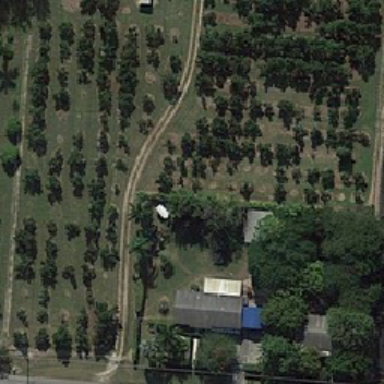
Trees are planted on the green grass .